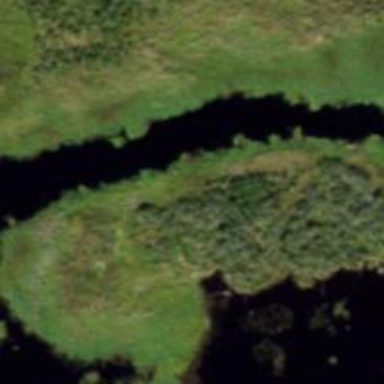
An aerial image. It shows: Marsh wetland.